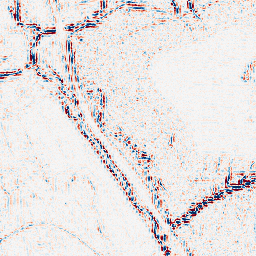
Category: wavelet
Decomposition family: wavelet_reverse_biorthogonal
Decomposition parameters: wavelet: rbio1.3
level: 2
Upsampling method: quartic
Upsampling parameters: scale: 2
Upsampling scale: 2